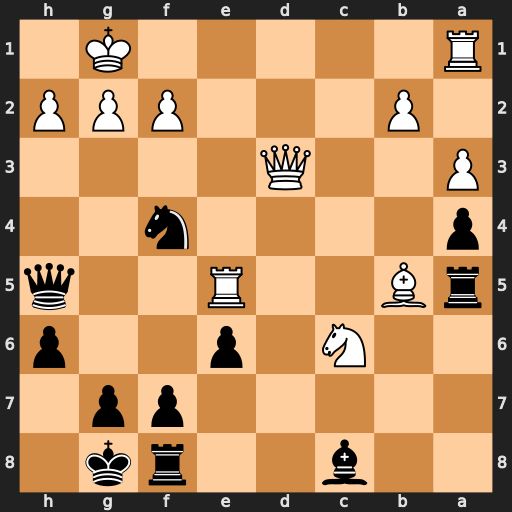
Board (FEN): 2b2rk1/5pp1/2N1p2p/rB2R2q/p4n2/P2Q4/1P3PPP/R5K1
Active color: b
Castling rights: -
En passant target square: -
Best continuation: Qxe5 Nxe5 Nxd3